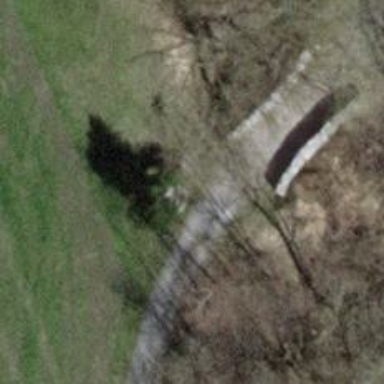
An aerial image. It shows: Stone memorial of historic significance.